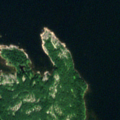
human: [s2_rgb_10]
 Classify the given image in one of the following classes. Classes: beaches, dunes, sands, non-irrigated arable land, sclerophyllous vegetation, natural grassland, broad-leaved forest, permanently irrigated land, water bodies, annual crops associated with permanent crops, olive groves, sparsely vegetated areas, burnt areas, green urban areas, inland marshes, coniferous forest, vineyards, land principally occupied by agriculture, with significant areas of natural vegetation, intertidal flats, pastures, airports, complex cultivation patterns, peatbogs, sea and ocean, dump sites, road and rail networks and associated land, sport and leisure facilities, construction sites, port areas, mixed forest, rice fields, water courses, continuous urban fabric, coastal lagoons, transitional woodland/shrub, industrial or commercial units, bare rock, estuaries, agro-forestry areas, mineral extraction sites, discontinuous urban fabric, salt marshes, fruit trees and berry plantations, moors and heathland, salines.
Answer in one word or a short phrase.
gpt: coniferous forest, sea and ocean